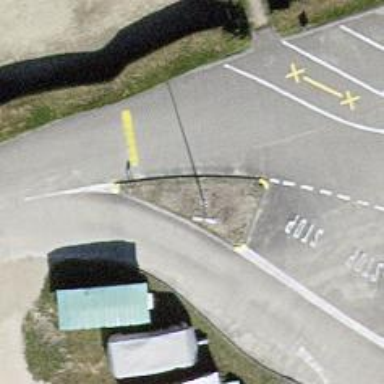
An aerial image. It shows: Bump for traffic calming.